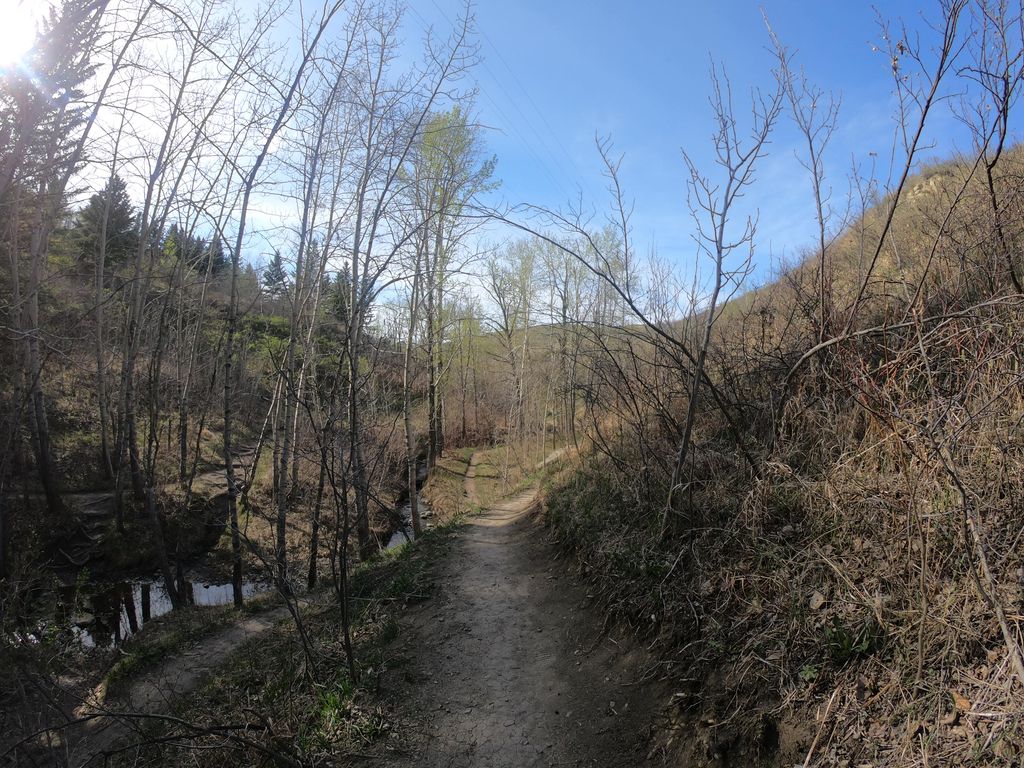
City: calgary